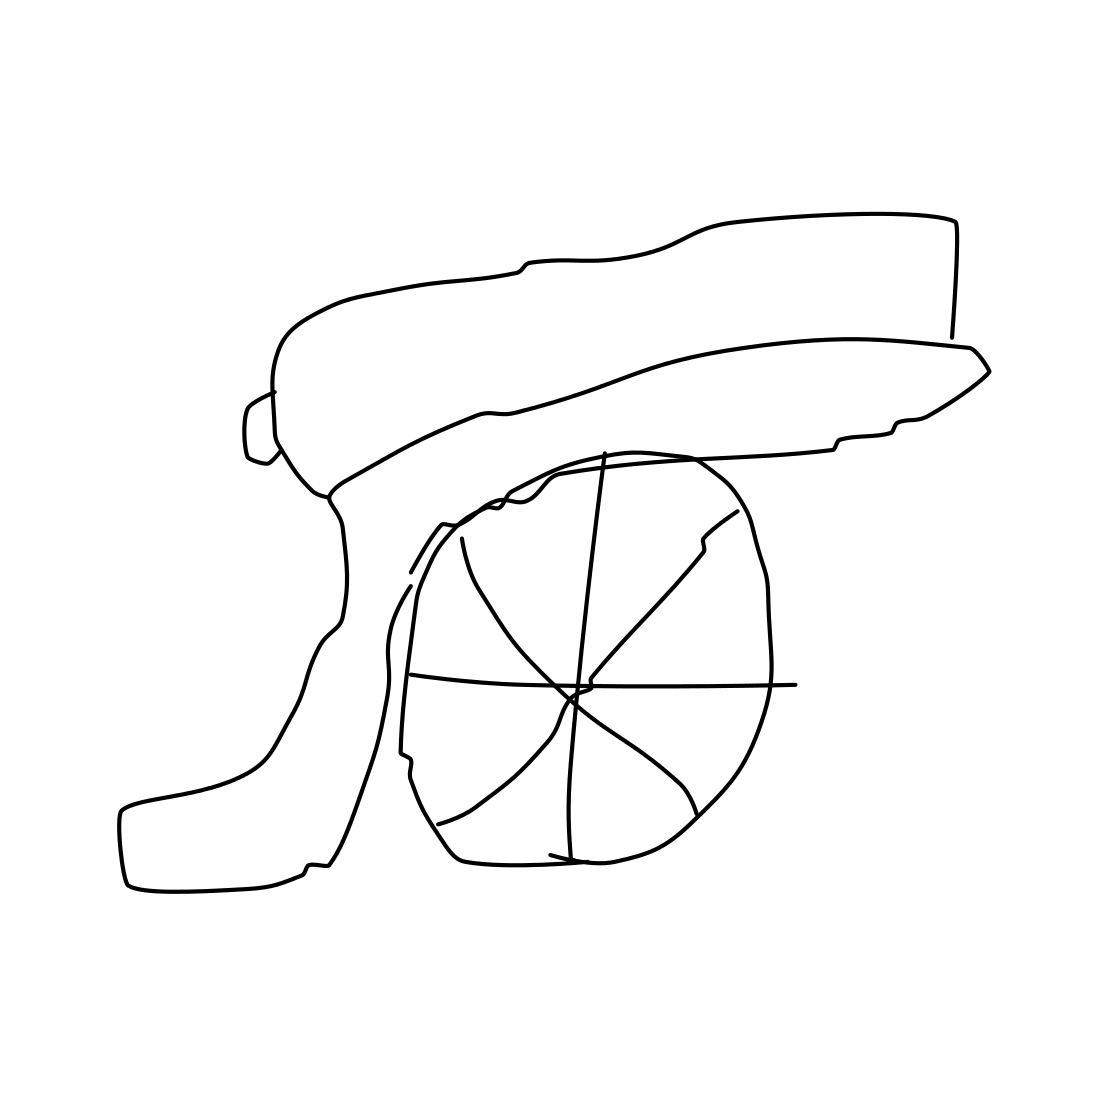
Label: cannon